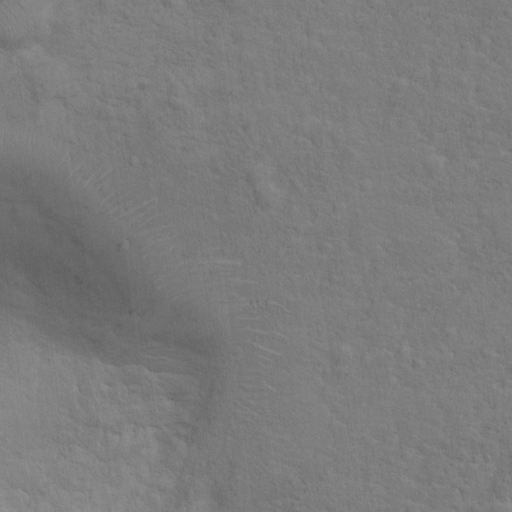
Classes present: Background, Cone